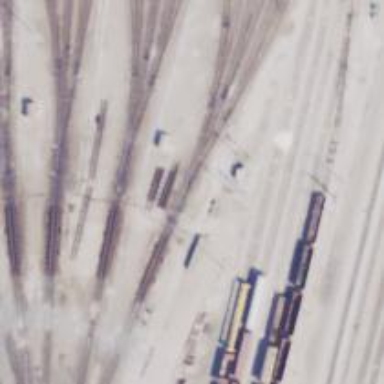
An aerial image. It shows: Railway yard used for servicing trains.